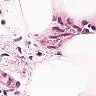
Metastatic tissue present: no